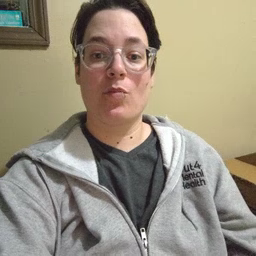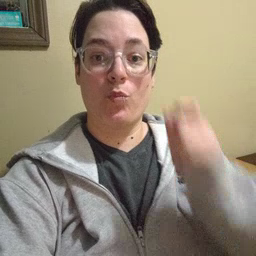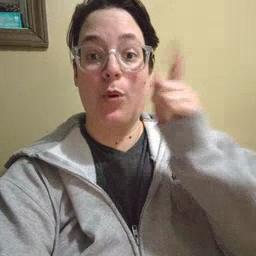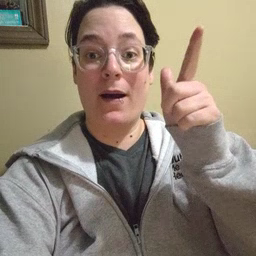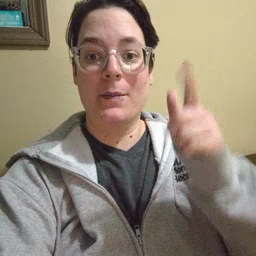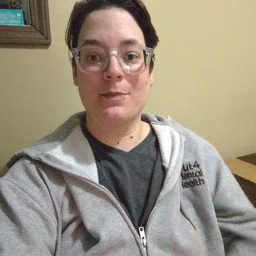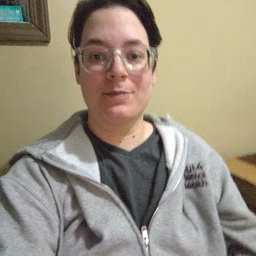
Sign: wake